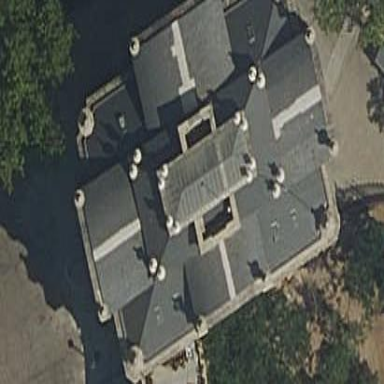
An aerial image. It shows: Building with rounded roof.